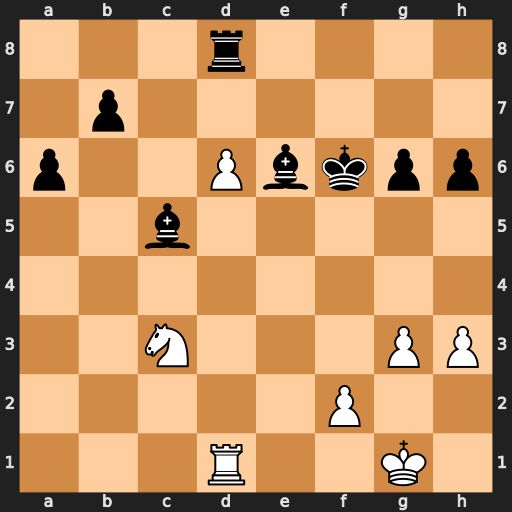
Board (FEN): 3r4/1p6/p2Pbkpp/2b5/8/2N3PP/5P2/3R2K1
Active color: w
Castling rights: -
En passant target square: -
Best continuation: Ne4+ Kf7 Nxc5